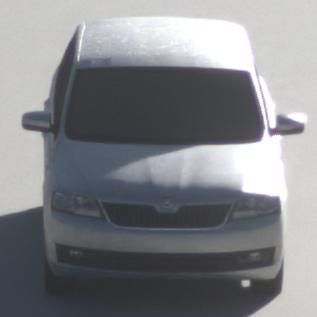
Make: Skoda
Model: Rapid Spaceback 1.2 TSI
Detailed model: Rapid Spaceback
Model produced from: 2013/10
Model produced until: 2015/04
Doors: 5
Color: white
Road condition: dry road
Daytime: morning or afternoon
Contrast: high contrast